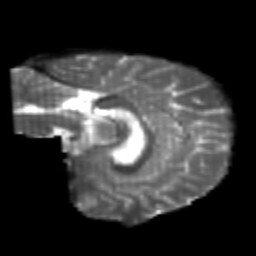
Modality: T2w
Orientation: sagittal
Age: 23
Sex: female
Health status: healthy
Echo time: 0.074 s